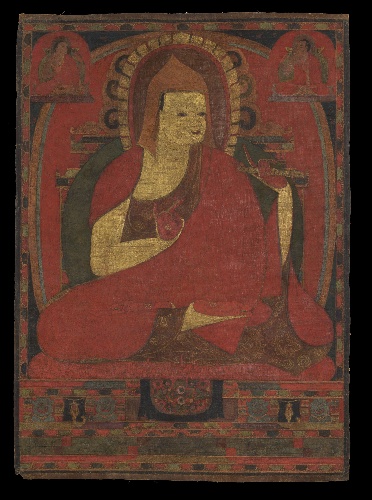
Date: early to mid-12th century
Object type: Tangka
Classification: Paintings
Medium: Distemper and gold on cloth
Culture: Tibet
Dimensions: Image: 19 1/2 x 13 15/16 in. (49.5 x 35.4 cm)
Framed: 32 13/16 x 21 11/16 in. (83.3 x 55.1 cm)
Department: Asian Art
Credit line: Gift of Steven Kossak, The Kronos Collections, 1993
Accession year: 1993
Repository: Metropolitan Museum of Art, New York, NY
Tags: Portraits|Men|Buddhism|Monks